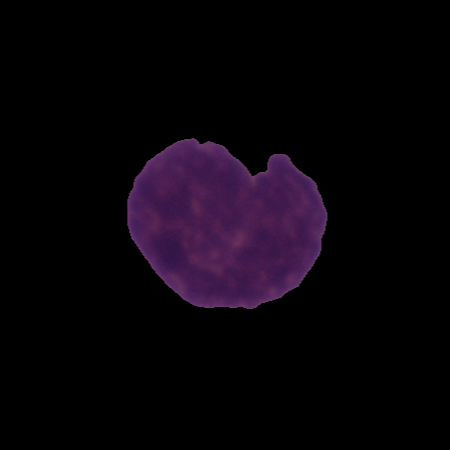
Label: healthy